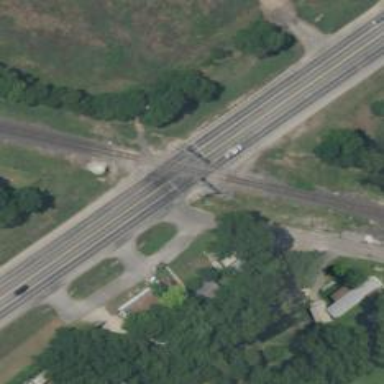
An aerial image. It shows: Level crossing with both lights and saltire in place.